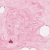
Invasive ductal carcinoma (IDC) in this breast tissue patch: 0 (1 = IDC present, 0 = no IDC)